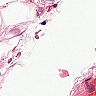
Metastatic tissue present: no